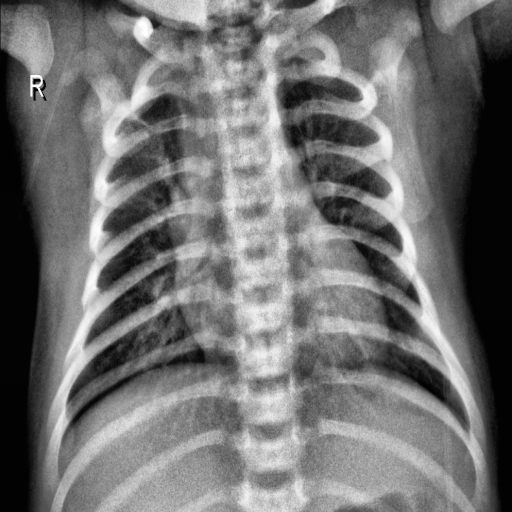
Finding: NORMAL